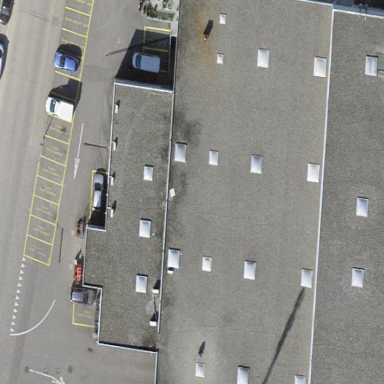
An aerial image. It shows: Industrial building.